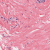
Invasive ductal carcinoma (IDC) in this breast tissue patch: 0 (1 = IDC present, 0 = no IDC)